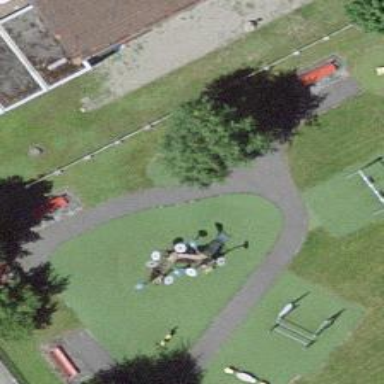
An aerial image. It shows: Playground area for leisure land.